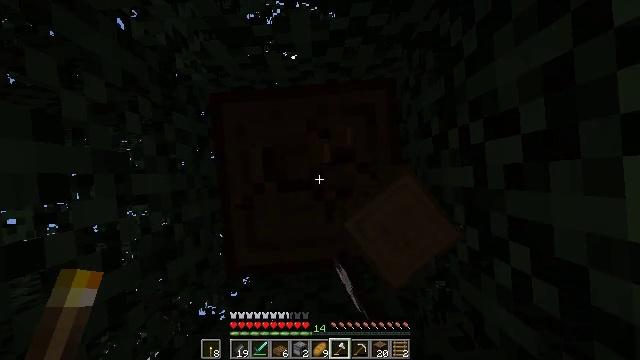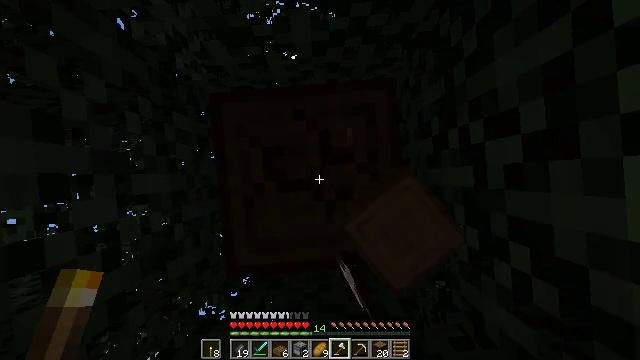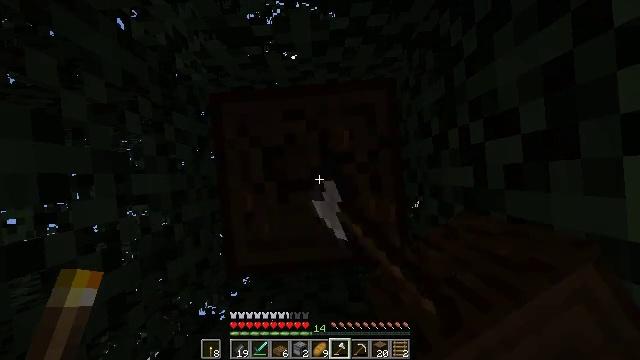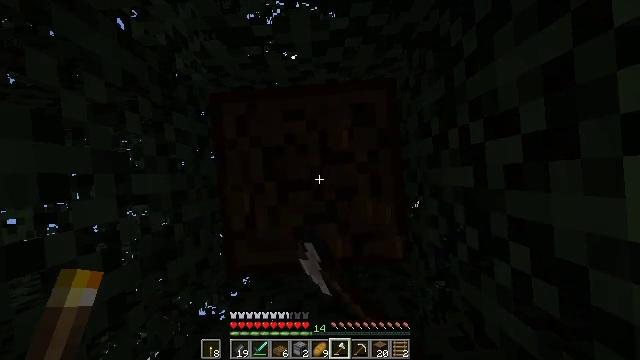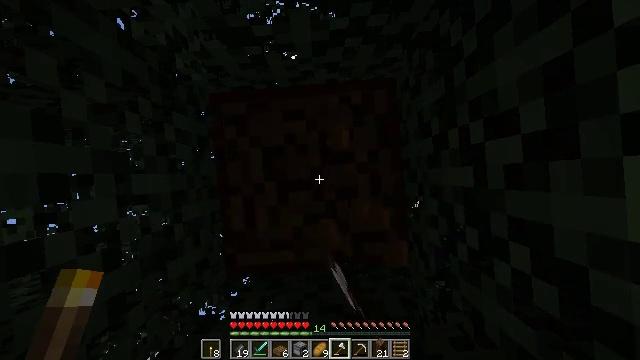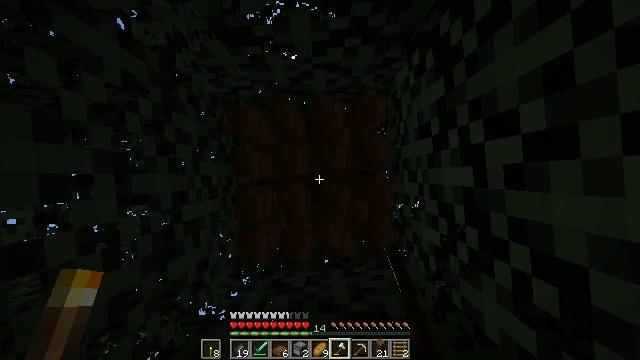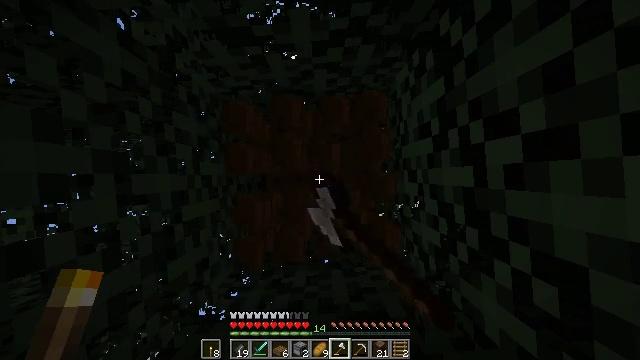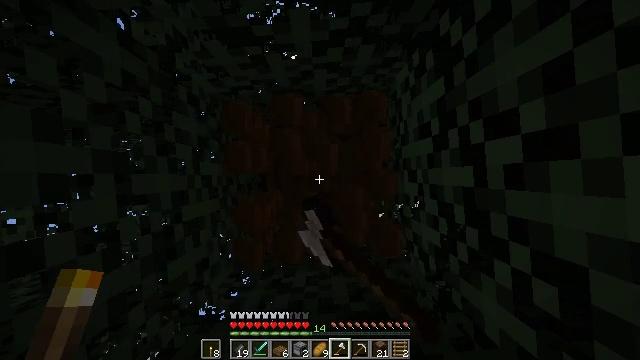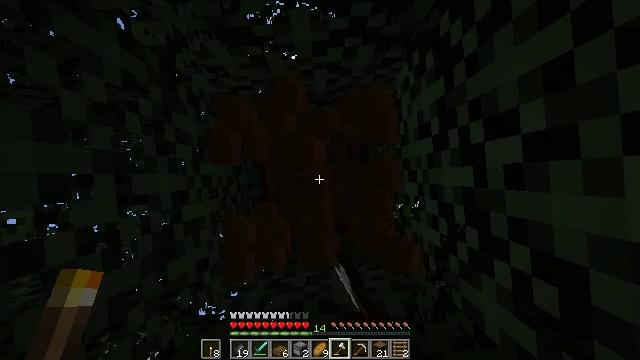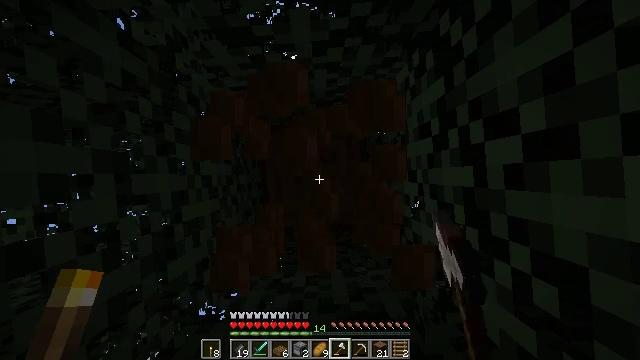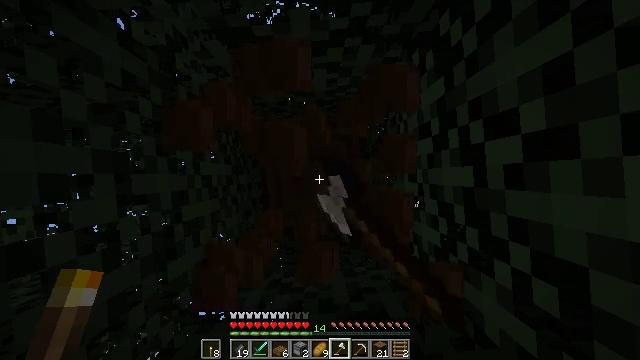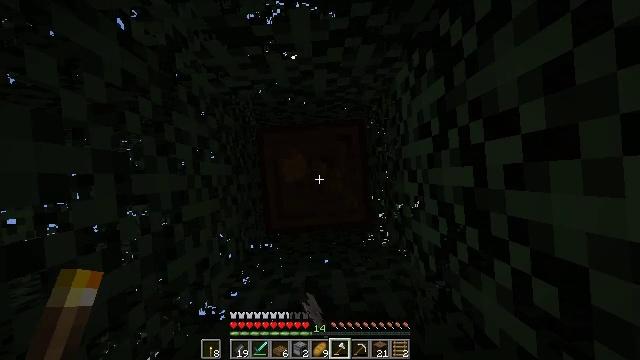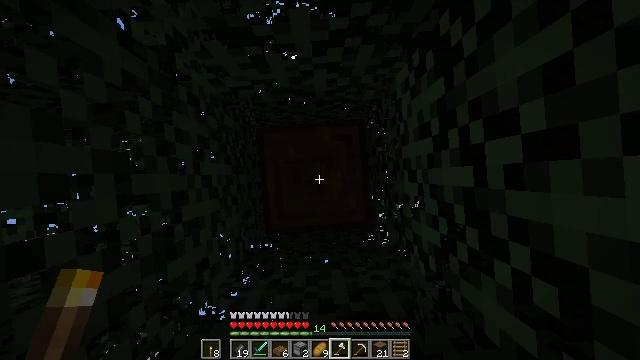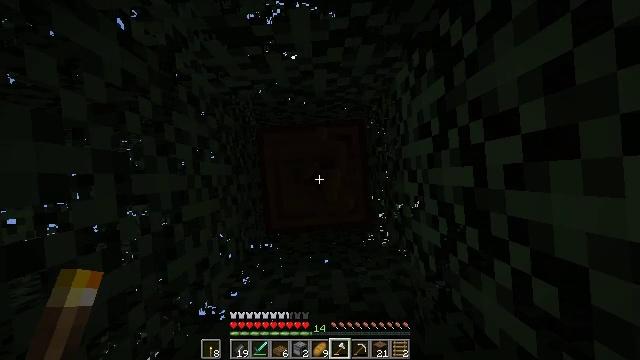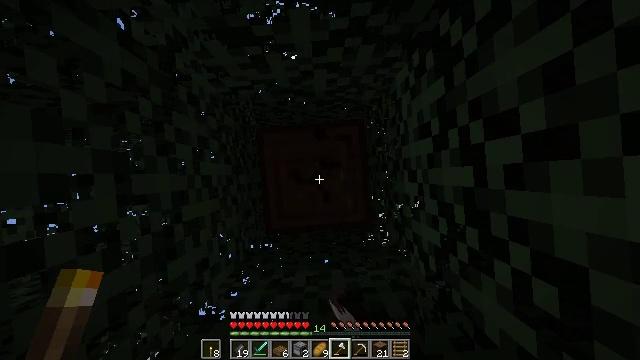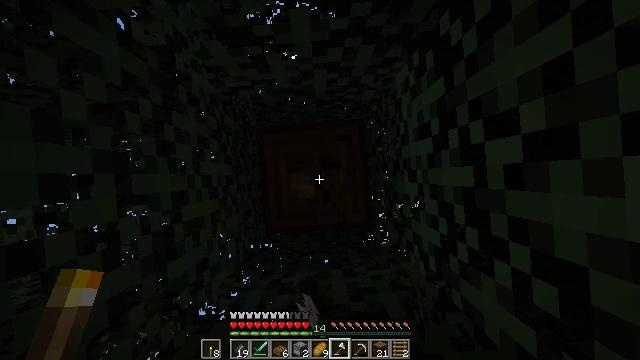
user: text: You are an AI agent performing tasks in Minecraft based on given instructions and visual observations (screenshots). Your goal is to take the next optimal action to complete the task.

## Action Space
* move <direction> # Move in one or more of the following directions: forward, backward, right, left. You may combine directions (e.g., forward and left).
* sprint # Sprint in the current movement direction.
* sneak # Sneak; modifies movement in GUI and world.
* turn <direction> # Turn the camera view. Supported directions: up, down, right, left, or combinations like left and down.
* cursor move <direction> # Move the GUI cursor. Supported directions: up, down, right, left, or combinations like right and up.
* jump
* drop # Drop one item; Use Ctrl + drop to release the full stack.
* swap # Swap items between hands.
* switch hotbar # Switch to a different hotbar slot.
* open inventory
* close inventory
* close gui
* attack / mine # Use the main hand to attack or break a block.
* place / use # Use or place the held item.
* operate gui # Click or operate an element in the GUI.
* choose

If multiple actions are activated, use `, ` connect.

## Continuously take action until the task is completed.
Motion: motion action
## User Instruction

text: Gather spruce log by chopping the tree.
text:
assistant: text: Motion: attack / mine
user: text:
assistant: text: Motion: attack / mine
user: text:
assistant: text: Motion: attack / mine
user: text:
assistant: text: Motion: attack / mine
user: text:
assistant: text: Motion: attack / mine
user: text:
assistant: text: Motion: attack / mine
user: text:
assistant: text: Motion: attack / mine
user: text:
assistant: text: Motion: attack / mine
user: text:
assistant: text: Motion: attack / mine
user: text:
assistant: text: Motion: attack / mine
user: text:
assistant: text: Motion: attack / mine
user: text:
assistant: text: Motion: attack / mine
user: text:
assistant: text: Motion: attack / mine
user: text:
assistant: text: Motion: attack / mine
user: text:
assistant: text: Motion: attack / mine
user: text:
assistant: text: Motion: attack / mine
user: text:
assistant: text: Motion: attack / mine
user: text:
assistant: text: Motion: attack / mine
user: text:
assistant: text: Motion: attack / mine
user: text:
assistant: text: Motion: attack / mine
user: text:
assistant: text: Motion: attack / mine
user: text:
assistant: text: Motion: attack / mine
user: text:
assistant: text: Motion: attack / mine
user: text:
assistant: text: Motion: attack / mine
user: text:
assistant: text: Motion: attack / mine
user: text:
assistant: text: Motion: attack / mine
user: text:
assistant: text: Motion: attack / mine
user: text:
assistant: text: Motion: attack / mine
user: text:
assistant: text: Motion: turn right, attack / mine
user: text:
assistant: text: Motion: turn right, attack / mine